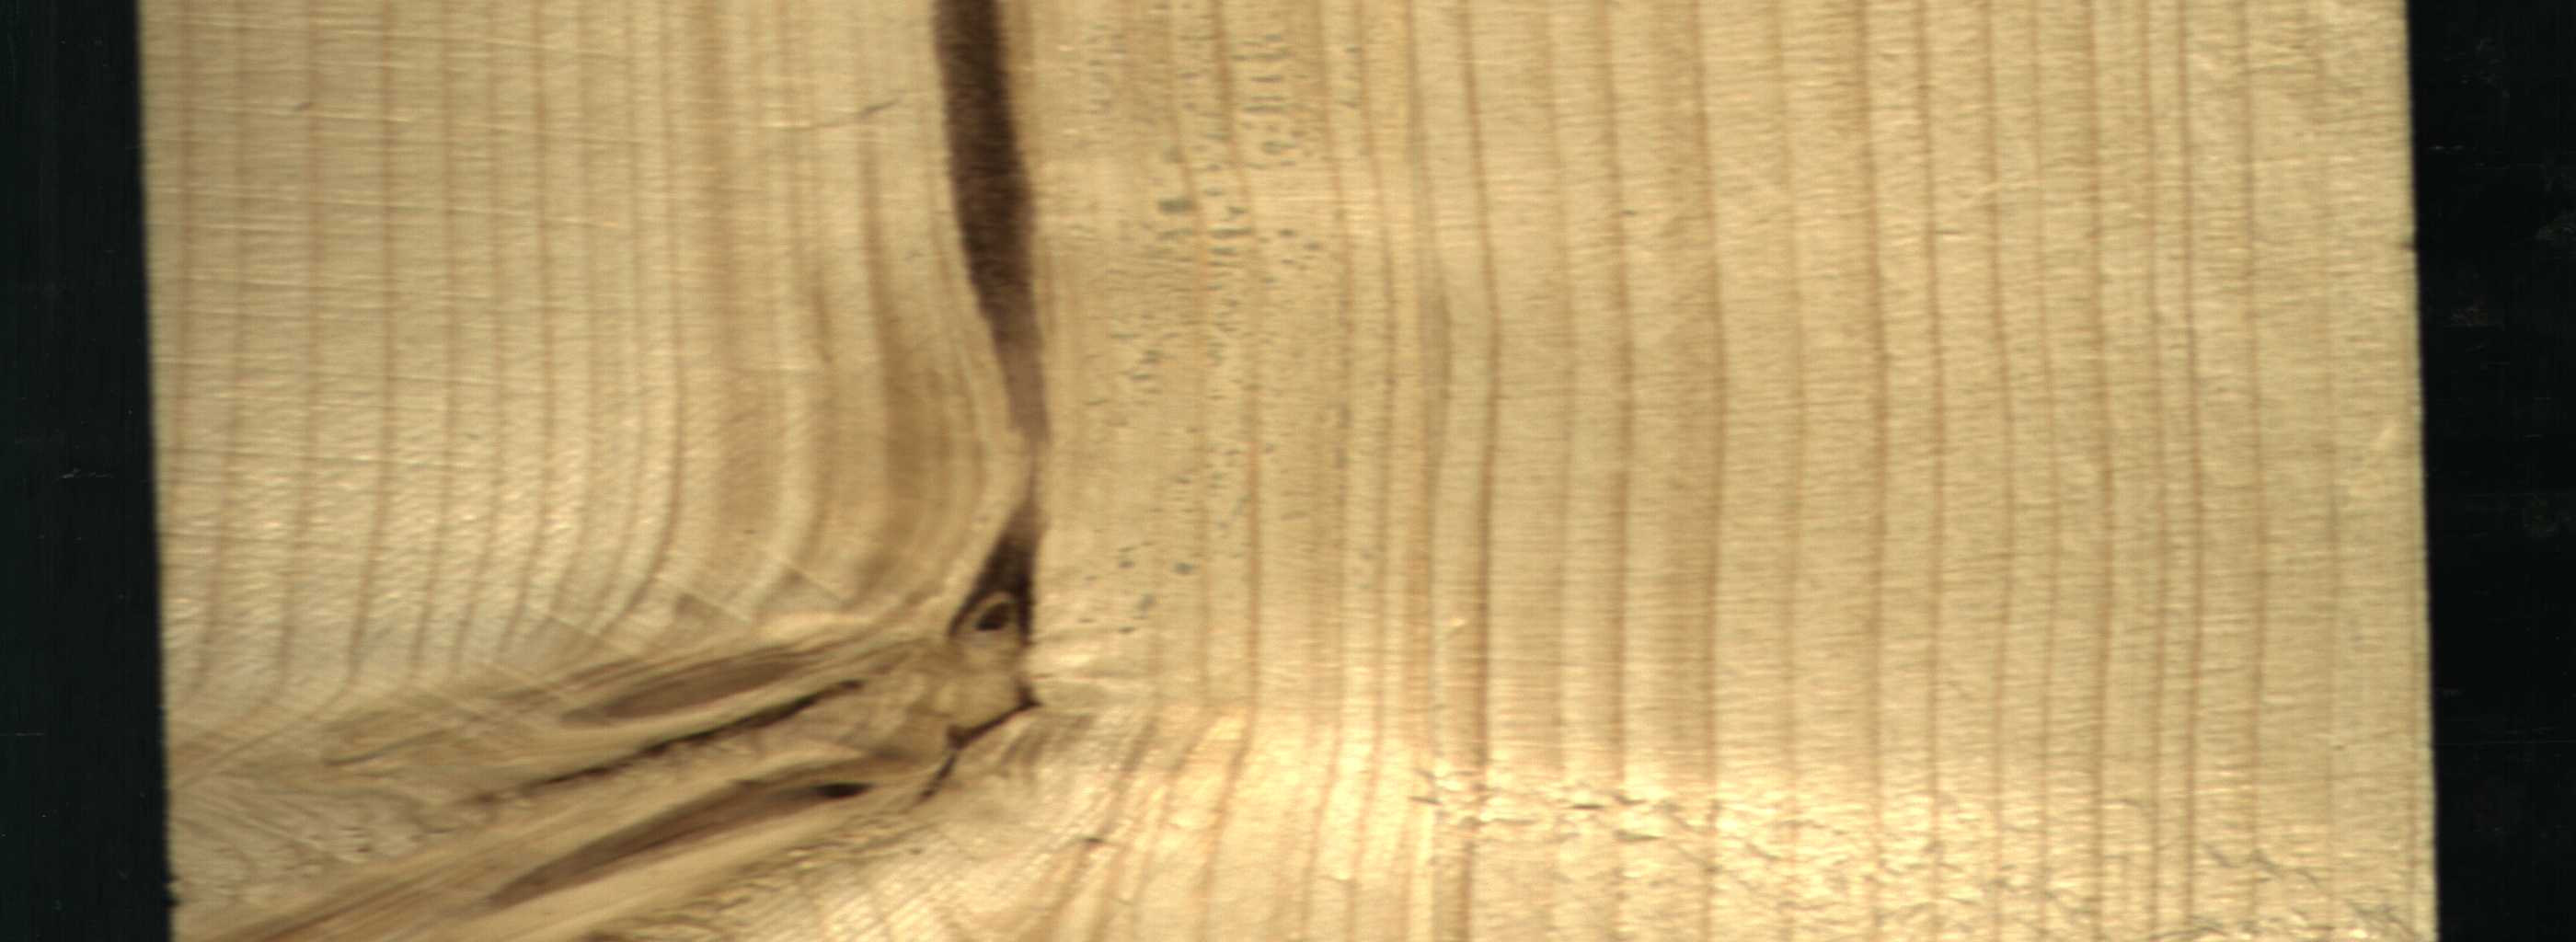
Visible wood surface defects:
Marrow
Crack
Crack
Dead_Knot
Dead_Knot
Live_Knot